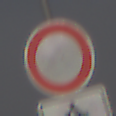
Verkehrszeichen: VerbotFahrzeugeAllerArt
Zusatzzeichen unten: EinspurigeFahrzeugeFrei3
Umgebung: Outdoor, Nature
Tageszeit: MorningAfternoon
Wetter: PartlyCloudy
Licht: Natural
Jahreszeit: NotSpecified
Kontrast: MediumContrast